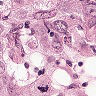
Metastatic tissue present: yes